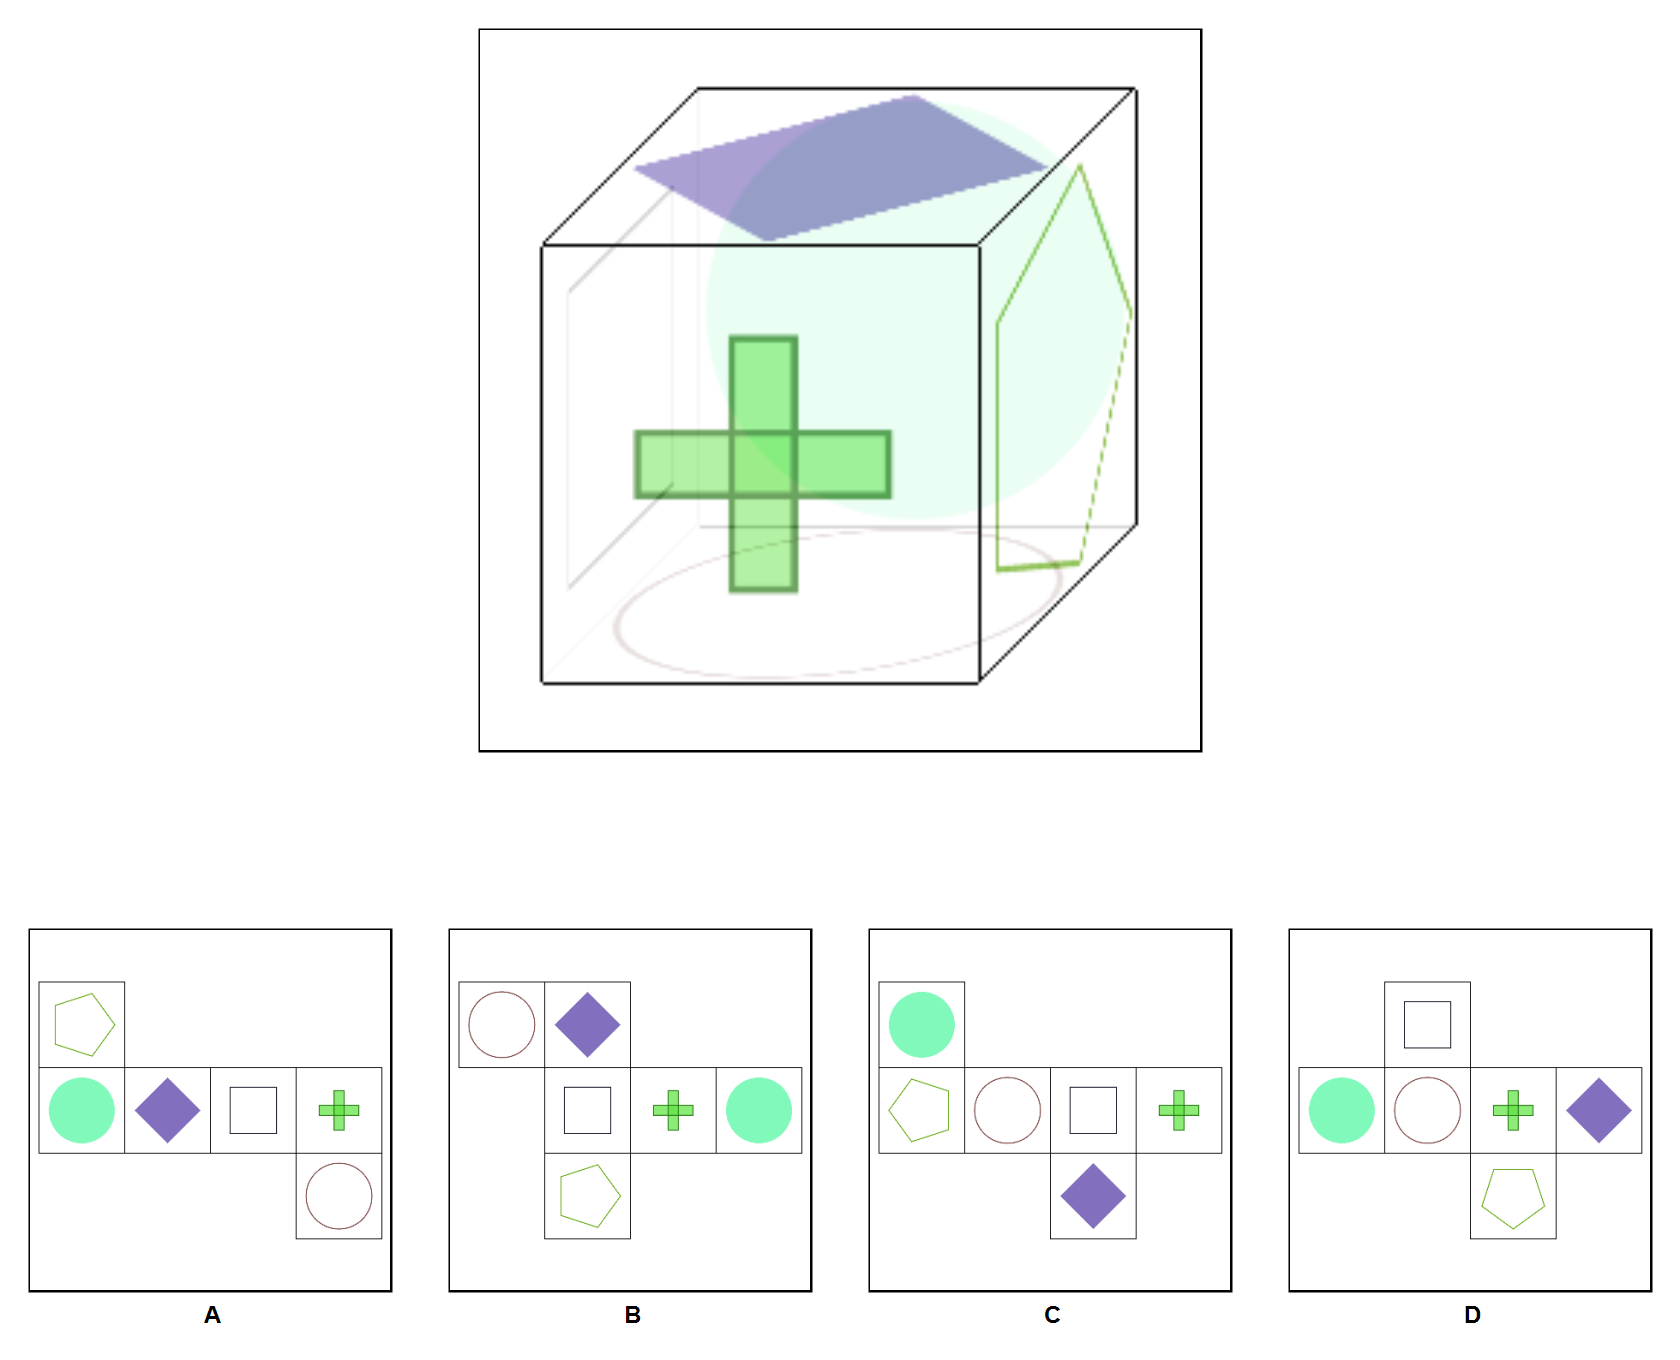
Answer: D